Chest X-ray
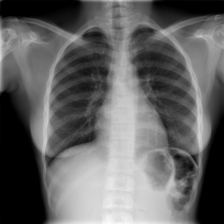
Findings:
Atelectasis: negative
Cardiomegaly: negative
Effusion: negative
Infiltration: negative
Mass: negative
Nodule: negative
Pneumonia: negative
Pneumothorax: negative
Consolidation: negative
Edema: negative
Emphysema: negative
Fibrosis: negative
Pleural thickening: negative
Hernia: negative